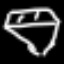
Label: diamond